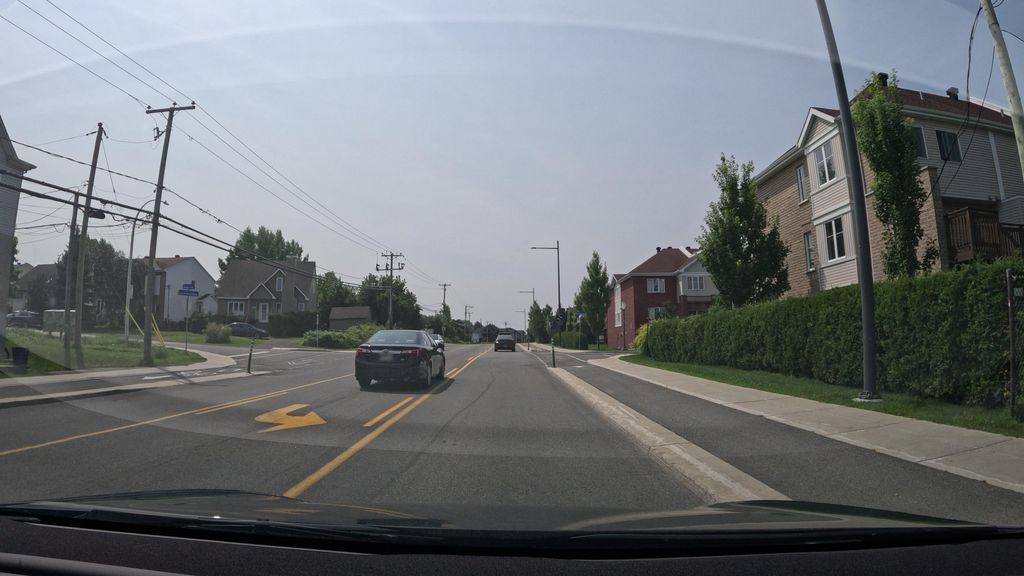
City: montreal